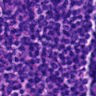
Metastatic tissue present: no